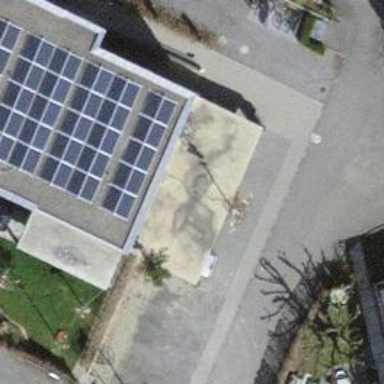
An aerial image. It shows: Solar power generator.